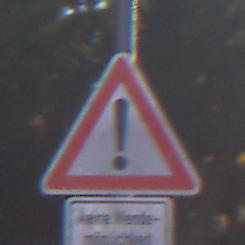
Verkehrszeichen: Gefahrenstelle
Zusatzzeichen unten: HinweisGeaenderteVorfahrtVerkehrsfuehrungVerkehrsregelung3
Umgebung: Outdoor, Suburban
Tageszeit: MorningAfternoon
Wetter: Clear
Licht: Natural
Jahreszeit: NotSpecified
Kontrast: HighContrast